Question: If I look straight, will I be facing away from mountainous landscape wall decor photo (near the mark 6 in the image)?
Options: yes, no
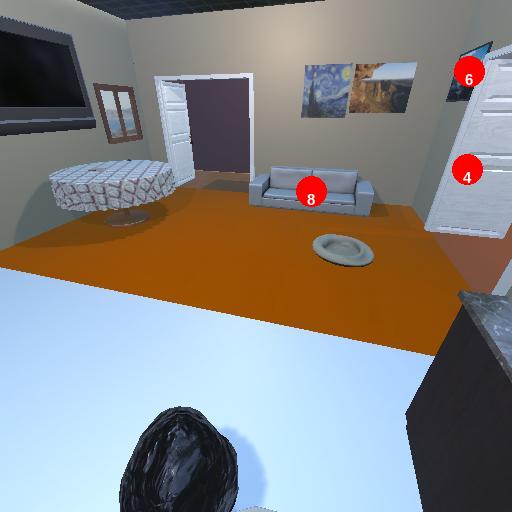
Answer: yes